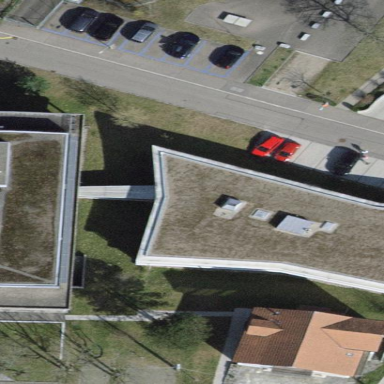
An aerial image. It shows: Commercial building with flat roof.